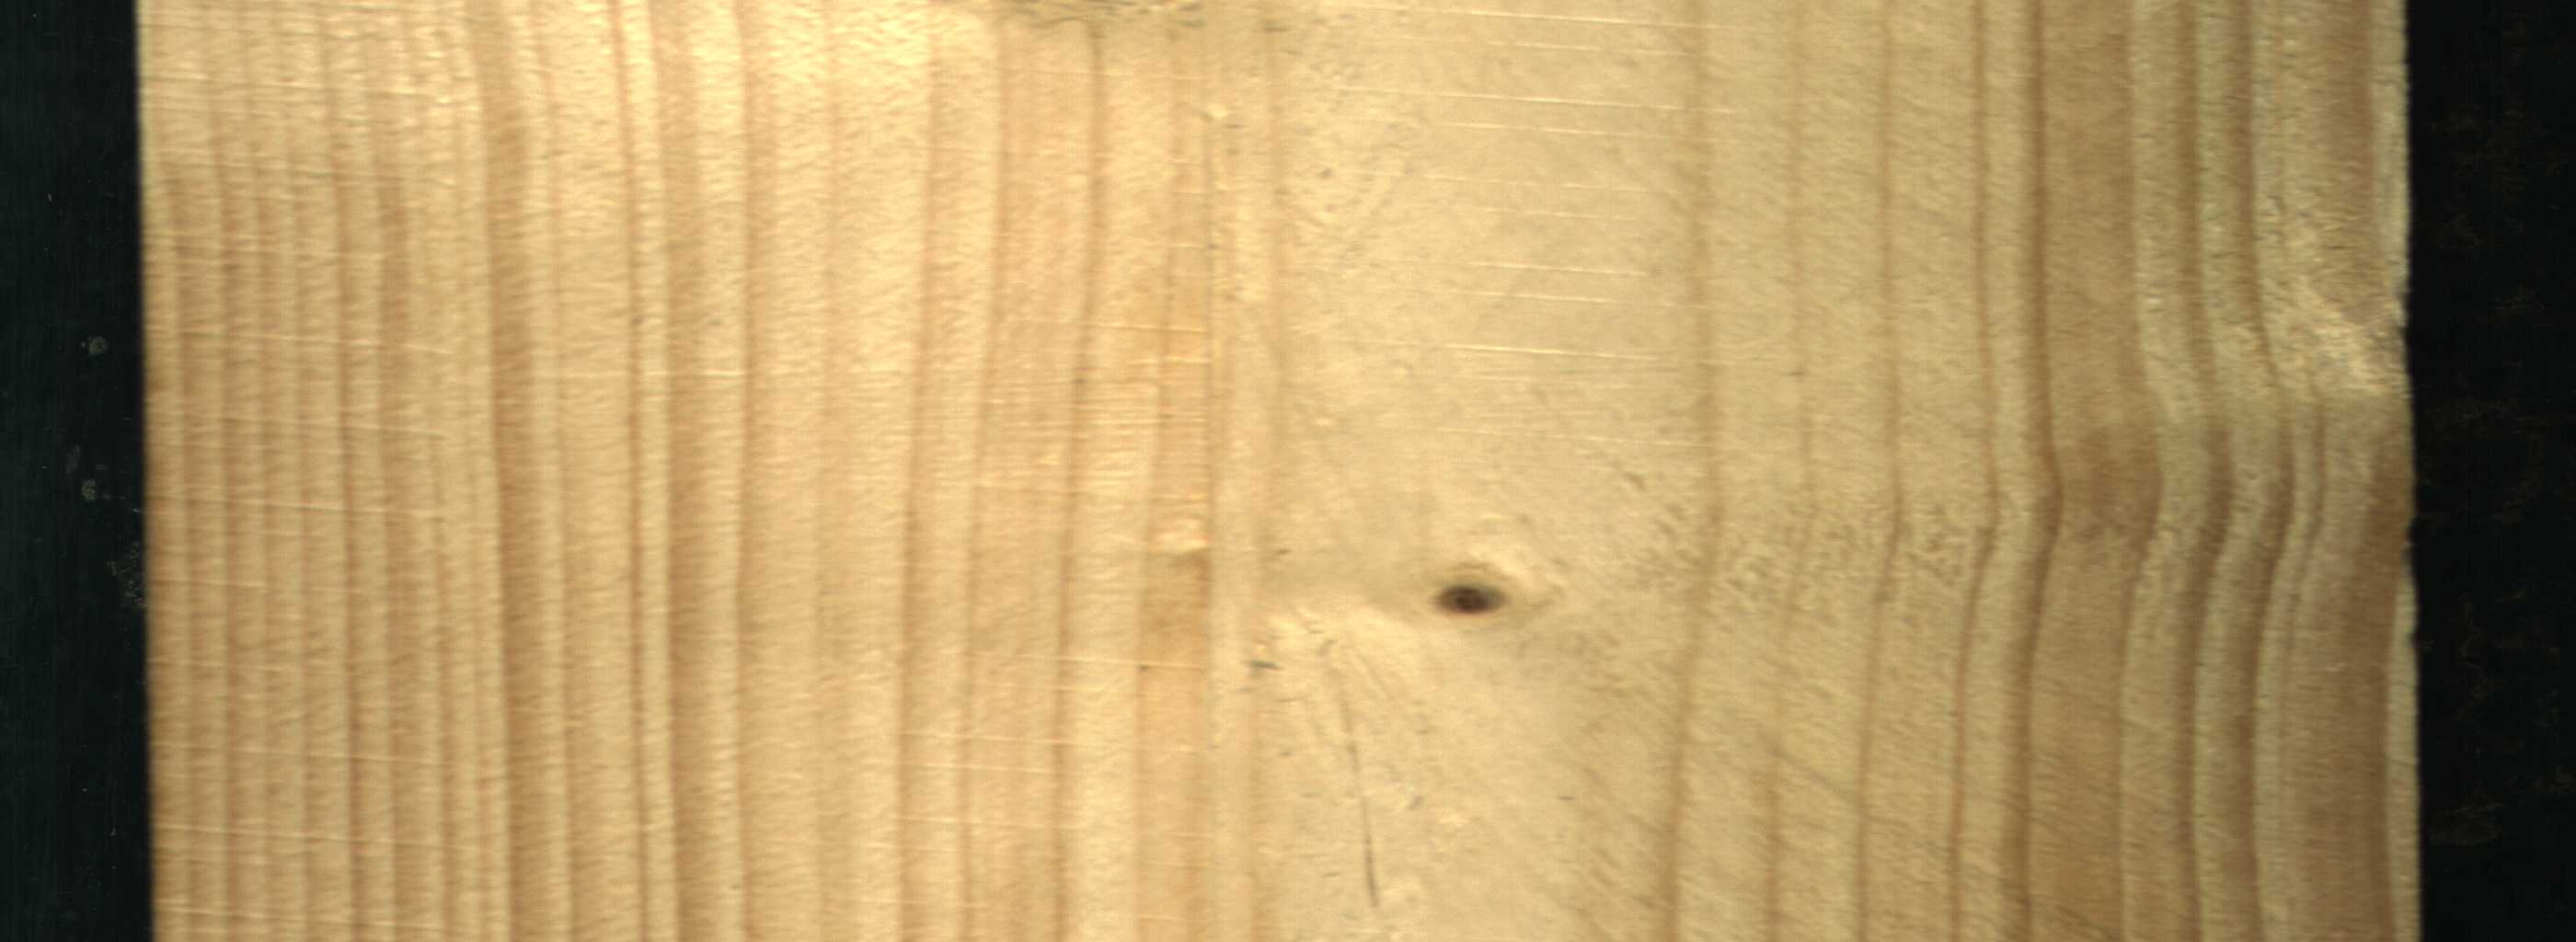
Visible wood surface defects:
Live_Knot